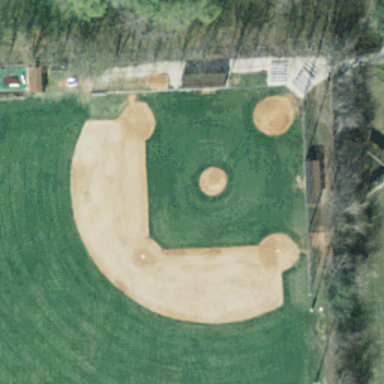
This is a baseball diamond .